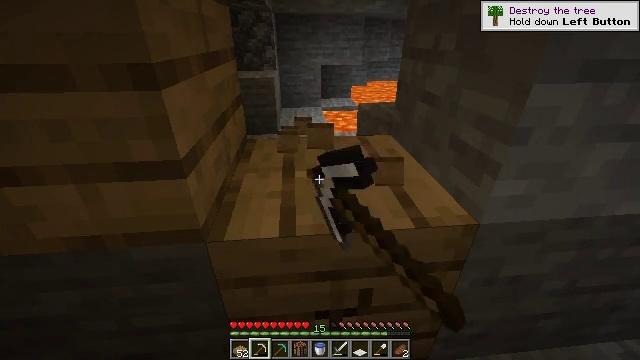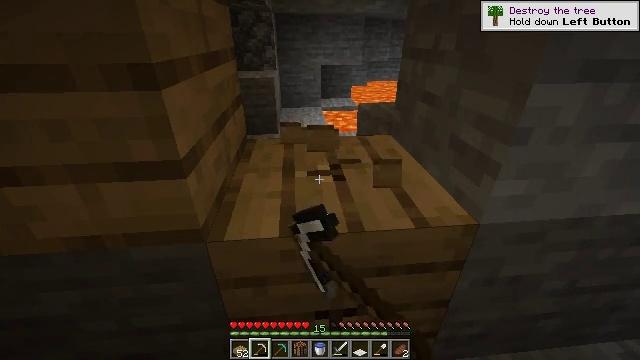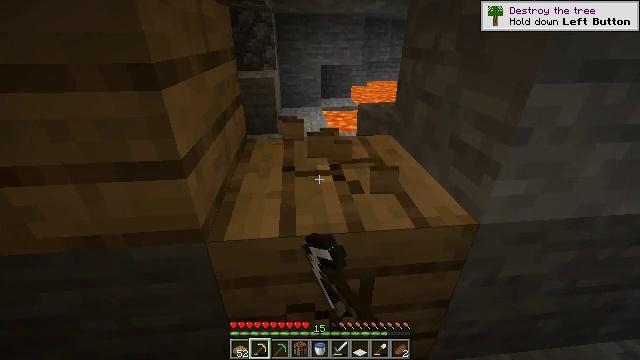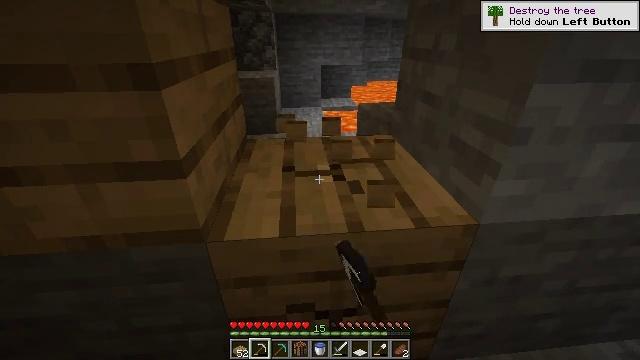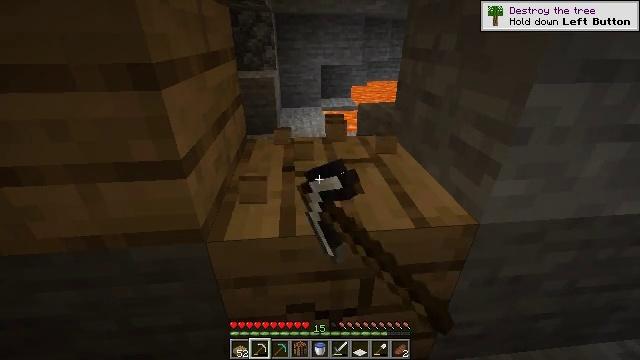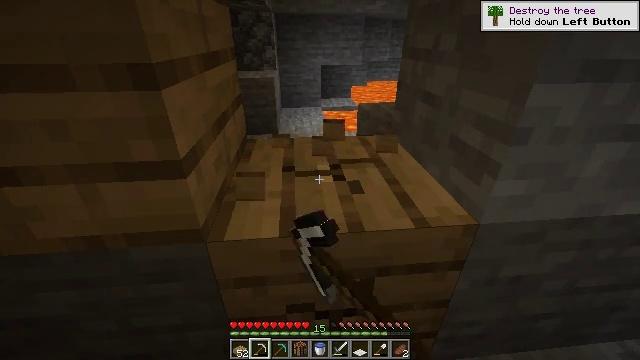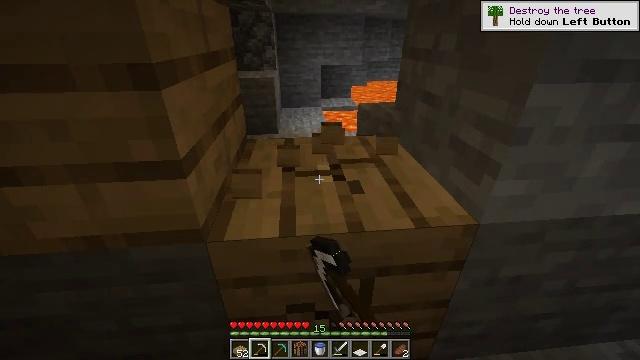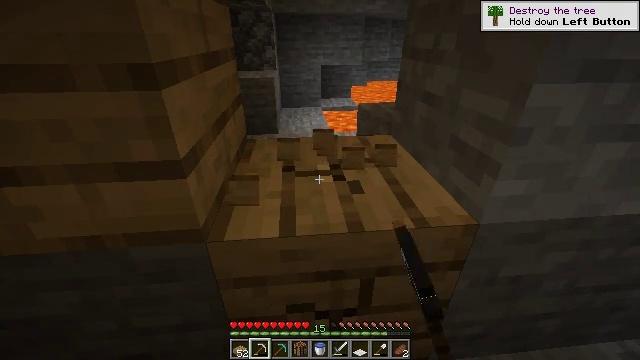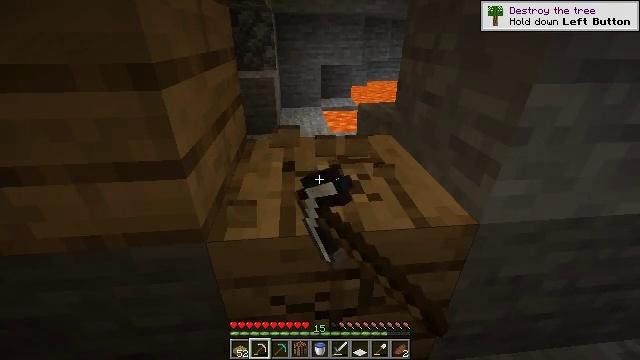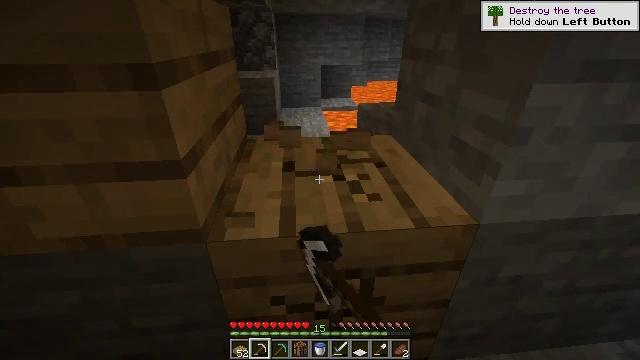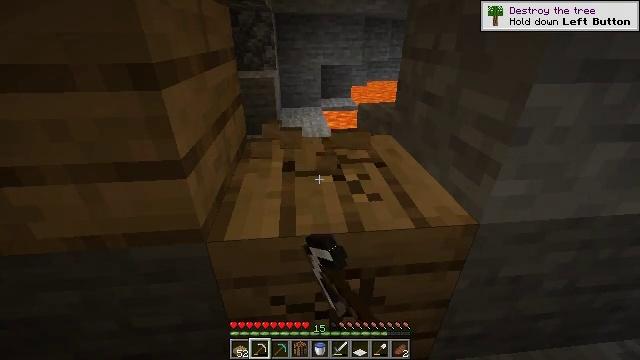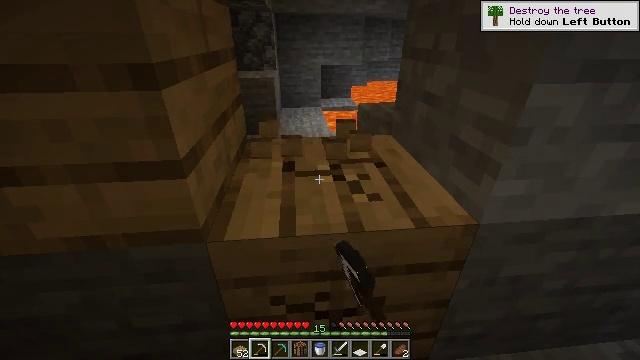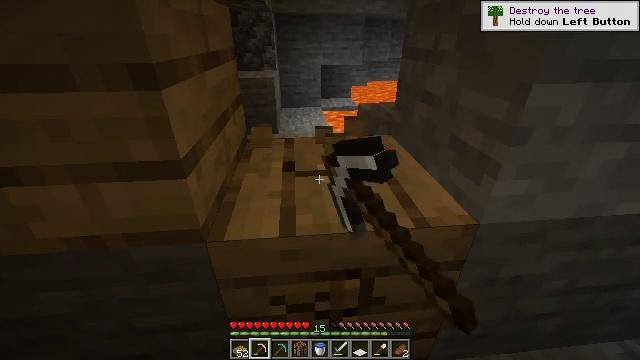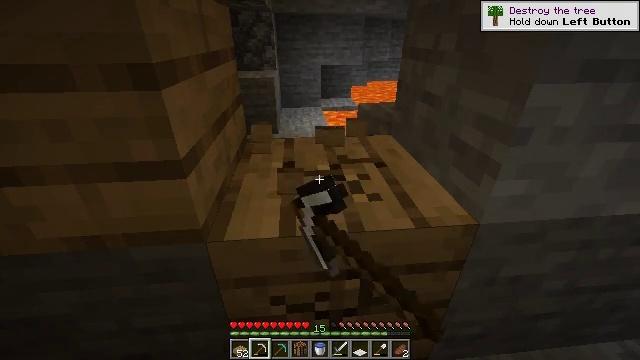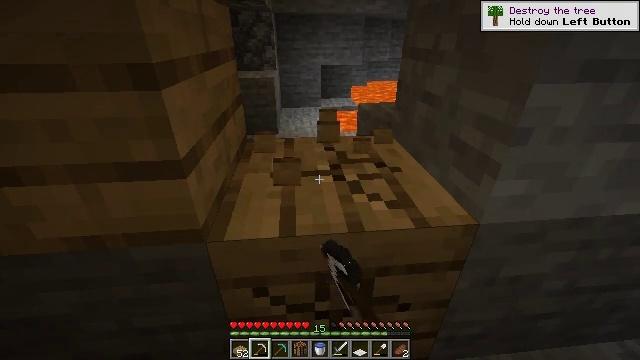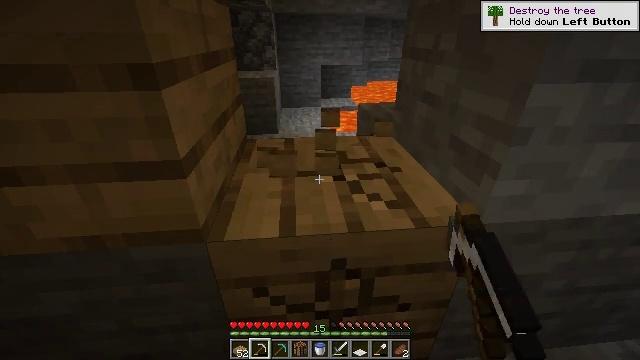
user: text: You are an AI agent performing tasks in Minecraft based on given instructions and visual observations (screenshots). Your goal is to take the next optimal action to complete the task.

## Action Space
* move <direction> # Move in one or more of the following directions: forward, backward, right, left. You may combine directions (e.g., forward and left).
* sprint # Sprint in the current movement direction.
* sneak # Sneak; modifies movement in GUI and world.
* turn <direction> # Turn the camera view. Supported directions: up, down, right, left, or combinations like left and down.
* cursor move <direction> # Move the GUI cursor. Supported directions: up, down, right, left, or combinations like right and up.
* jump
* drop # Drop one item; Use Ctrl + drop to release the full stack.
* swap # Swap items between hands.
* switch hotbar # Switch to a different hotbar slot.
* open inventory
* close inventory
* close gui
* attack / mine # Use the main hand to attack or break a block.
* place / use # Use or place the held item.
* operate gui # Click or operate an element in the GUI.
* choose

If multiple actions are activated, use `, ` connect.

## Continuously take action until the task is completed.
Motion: motion action
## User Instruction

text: Mine planks.
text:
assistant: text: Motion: attack / mine
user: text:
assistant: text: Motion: attack / mine
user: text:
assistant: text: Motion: attack / mine
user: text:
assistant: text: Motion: attack / mine
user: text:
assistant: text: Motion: attack / mine
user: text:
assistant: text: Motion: attack / mine
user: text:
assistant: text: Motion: attack / mine
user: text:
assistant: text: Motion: attack / mine
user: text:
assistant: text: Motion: attack / mine
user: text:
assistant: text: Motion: attack / mine
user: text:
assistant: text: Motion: attack / mine
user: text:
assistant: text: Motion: attack / mine
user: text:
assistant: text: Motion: attack / mine
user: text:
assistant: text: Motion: attack / mine
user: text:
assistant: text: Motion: attack / mine
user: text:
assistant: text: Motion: attack / mine
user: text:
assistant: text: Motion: attack / mine
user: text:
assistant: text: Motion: attack / mine
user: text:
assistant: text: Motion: attack / mine
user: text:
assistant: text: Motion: attack / mine
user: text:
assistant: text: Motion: attack / mine
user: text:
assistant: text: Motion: attack / mine
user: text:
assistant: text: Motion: attack / mine
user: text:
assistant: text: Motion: attack / mine
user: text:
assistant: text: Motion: attack / mine
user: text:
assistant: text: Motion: attack / mine
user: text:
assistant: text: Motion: attack / mine
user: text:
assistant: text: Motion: attack / mine
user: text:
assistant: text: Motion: attack / mine
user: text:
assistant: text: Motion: attack / mine